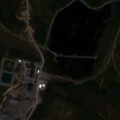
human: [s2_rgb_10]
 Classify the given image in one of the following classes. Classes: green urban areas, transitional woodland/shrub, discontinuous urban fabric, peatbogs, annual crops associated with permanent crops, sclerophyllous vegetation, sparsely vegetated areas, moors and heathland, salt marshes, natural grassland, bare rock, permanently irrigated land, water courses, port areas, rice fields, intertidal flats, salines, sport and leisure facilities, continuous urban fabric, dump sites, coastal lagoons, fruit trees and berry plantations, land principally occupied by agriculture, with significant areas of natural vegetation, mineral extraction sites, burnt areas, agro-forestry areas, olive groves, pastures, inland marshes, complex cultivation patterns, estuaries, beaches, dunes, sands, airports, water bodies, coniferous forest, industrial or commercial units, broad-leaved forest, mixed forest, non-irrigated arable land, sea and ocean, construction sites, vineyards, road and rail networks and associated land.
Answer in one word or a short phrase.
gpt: mineral extraction sites, dump sites, mixed forest, transitional woodland/shrub